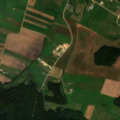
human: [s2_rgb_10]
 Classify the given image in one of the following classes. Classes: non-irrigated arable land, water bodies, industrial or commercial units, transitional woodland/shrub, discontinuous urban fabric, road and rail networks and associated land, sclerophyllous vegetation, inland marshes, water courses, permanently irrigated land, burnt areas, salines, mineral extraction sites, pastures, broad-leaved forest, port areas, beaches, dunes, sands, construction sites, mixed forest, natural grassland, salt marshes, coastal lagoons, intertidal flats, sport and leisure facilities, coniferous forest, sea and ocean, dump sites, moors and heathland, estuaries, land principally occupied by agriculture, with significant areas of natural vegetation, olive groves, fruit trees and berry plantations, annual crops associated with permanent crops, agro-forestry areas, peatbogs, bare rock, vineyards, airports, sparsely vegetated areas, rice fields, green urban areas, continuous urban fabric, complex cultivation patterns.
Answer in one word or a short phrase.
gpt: non-irrigated arable land, complex cultivation patterns, coniferous forest